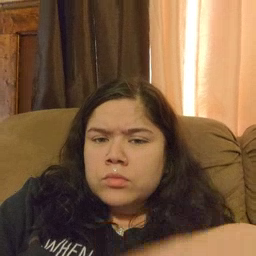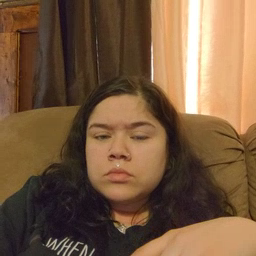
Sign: where